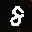
Label: 8